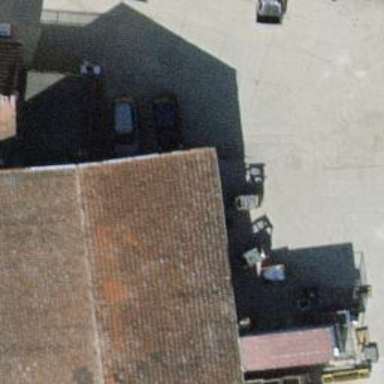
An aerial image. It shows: Gabled roof on farm auxiliary building.